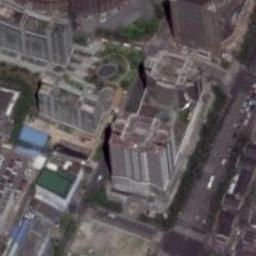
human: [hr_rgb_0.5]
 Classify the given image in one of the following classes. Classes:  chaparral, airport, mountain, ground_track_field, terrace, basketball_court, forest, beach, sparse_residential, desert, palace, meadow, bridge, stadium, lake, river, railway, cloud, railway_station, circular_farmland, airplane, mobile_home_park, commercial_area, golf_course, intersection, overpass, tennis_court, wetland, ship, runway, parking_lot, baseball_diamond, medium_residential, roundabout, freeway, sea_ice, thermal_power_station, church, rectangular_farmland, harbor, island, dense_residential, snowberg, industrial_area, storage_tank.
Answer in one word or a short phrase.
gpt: commercial_area